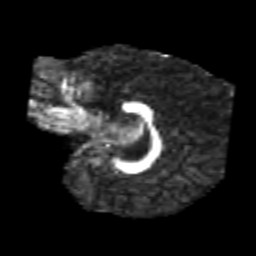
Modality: FA
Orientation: sagittal
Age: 7
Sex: male
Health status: healthy